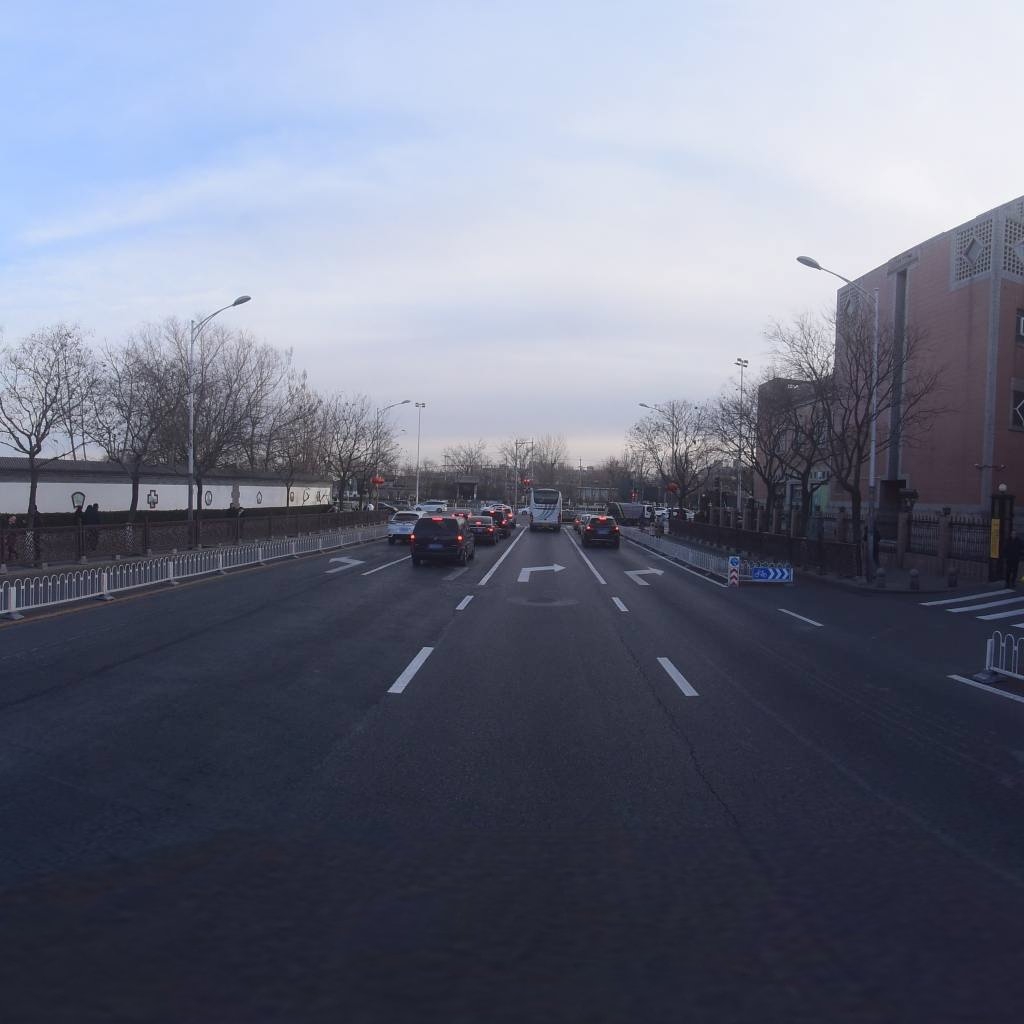
Region: Xicheng
Road damage annotations: longitudinal crack, manhole cover